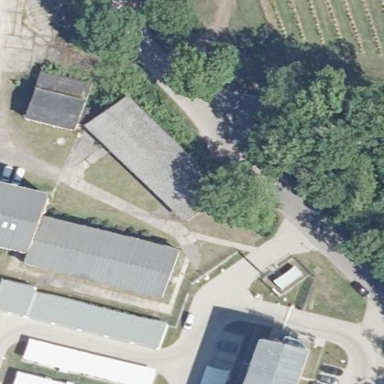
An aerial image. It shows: Industrial building with gabled roof.